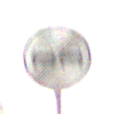
Verkehrszeichen: EndeUeberholverbot
Umgebung: Outdoor, Nature
Tageszeit: Midday
Wetter: Overcast
Licht: Natural
Jahreszeit: NotSpecified
Kontrast: LowContrast